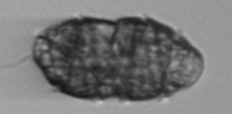
Label: Margalefidinium